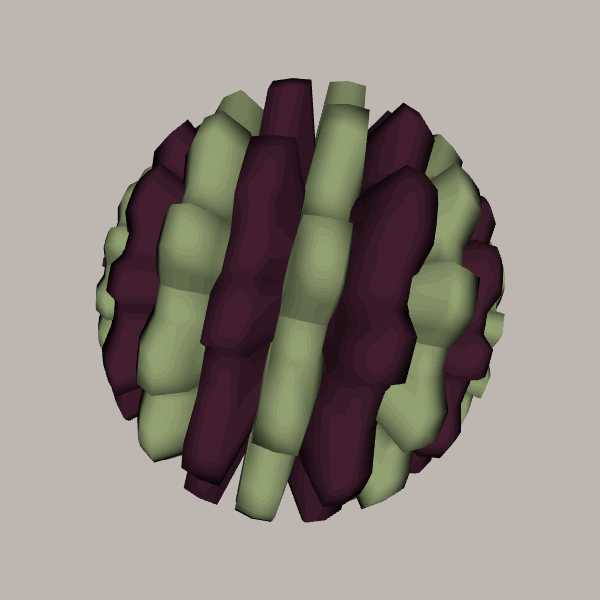
Background: light